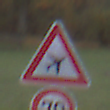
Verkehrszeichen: FlugbetriebLinks
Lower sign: Geschwindigkeit70
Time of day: SunriseSunset
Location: Outdoor (Nature)
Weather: PartlyCloudy
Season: Autumn
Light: Natural